Interaction volume radius: 5 \u00c5
Interaction volume height: 15 \u00c5
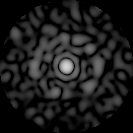
Disorder parameter: 0.8336